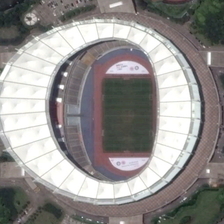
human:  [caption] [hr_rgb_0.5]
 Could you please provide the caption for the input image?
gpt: a playground is in a white stadium near some green trees and some cars .

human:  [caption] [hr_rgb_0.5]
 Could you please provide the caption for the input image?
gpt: in the middle of the stadium are red and green football field .

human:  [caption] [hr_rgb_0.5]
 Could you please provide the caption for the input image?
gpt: the bird's nest stadium is surrounded by vegetation in good order .

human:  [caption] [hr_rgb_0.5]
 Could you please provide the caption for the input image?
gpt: the bird's nest stadium is surrounded by vegetation in good order .

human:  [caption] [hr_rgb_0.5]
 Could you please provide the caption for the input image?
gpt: a playground is in a white stadium near some green trees and some cars .